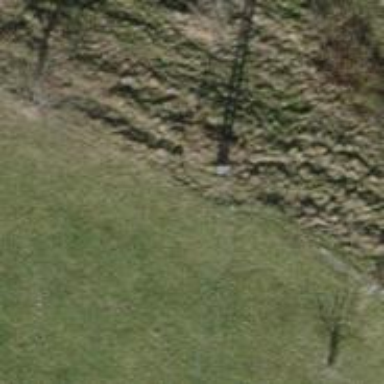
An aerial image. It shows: Minor power line.